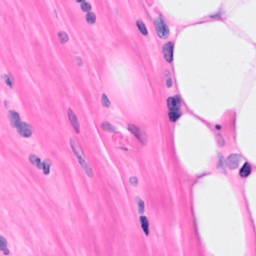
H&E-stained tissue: Breast